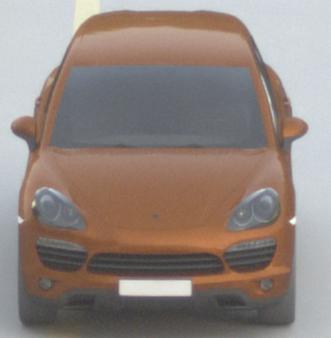
Make: Porsche
Model: Cayenne
Detailed model: Cayenne (958)
Model produced from: 2010/05
Model produced until: 2014/07
Doors: 5
Color: orange
Road condition: dry road
Daytime: sunrise or sunset
Contrast: low contrast